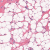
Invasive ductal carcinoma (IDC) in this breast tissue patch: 0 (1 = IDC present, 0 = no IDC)